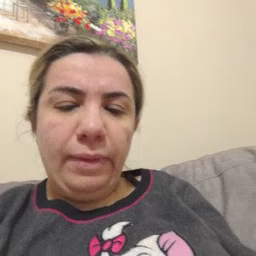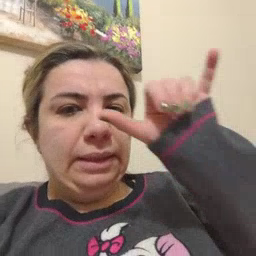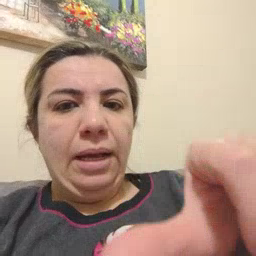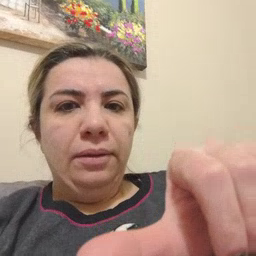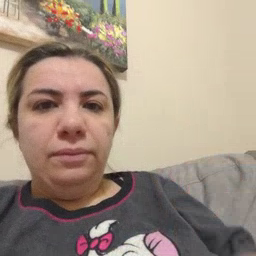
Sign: stay